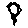
Label: flower